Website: walmart
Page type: cross-sells
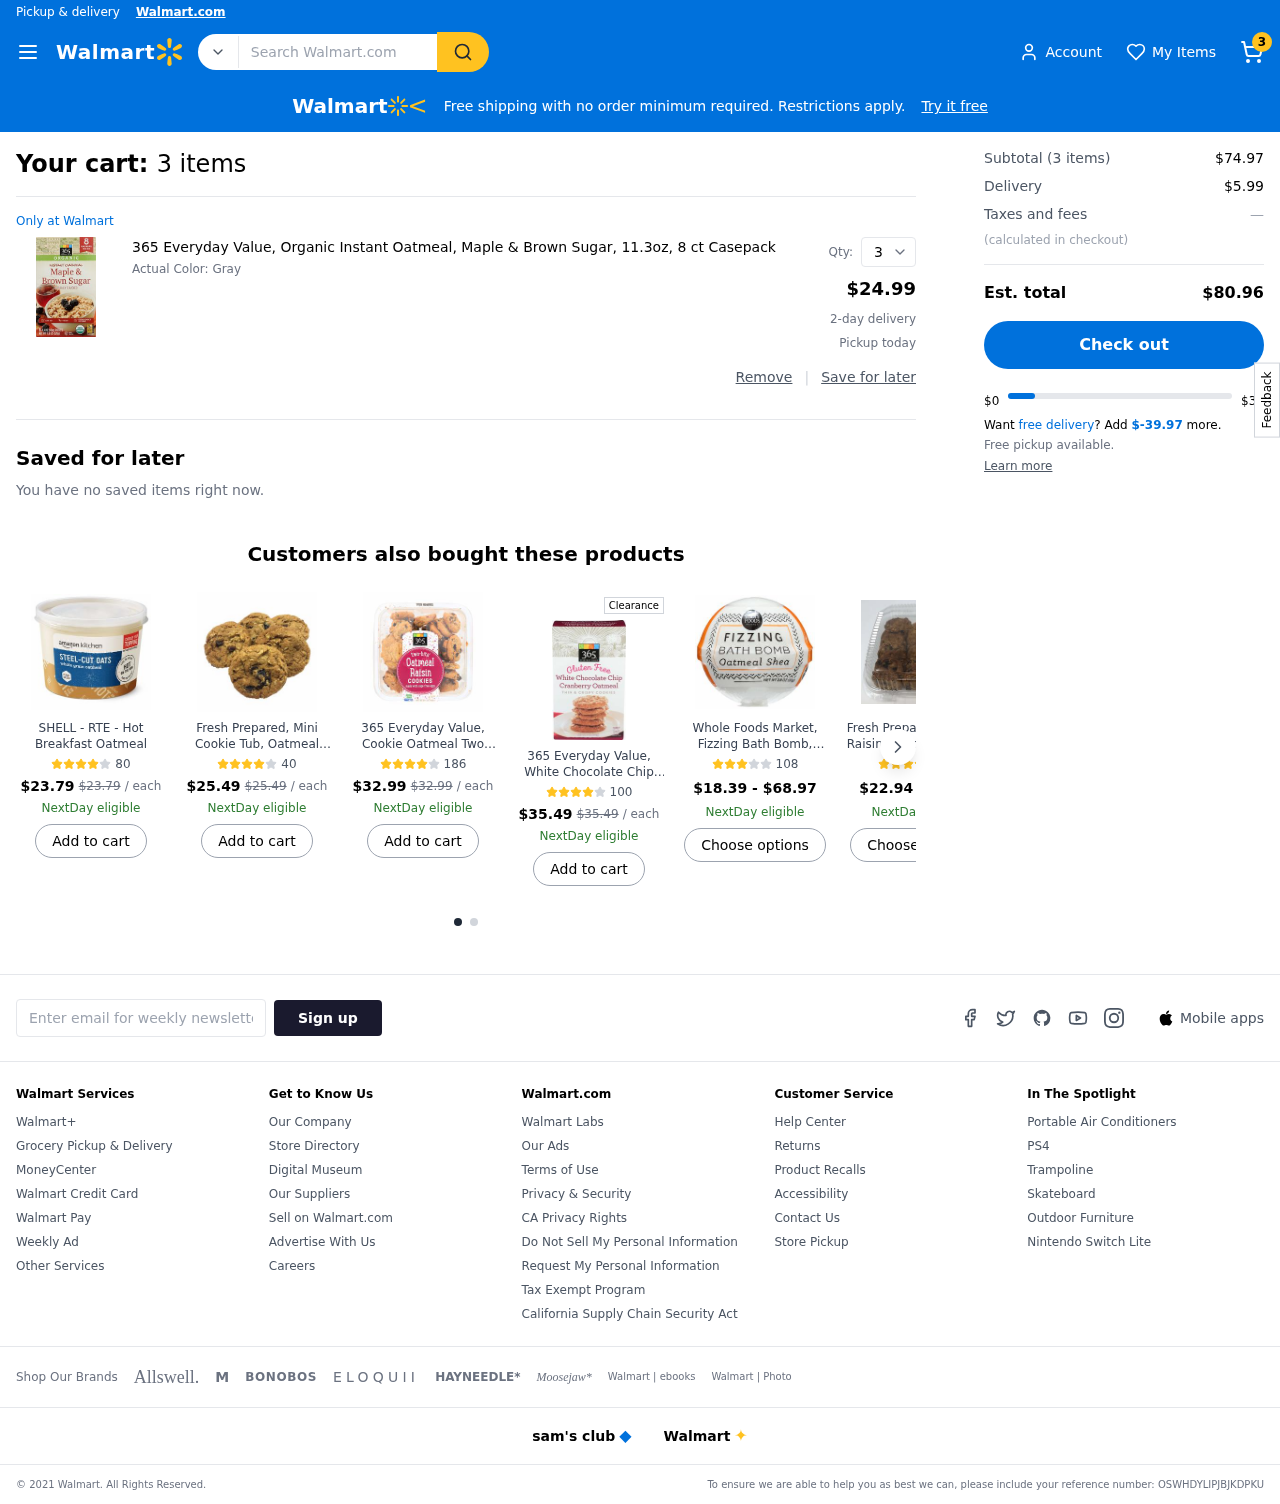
Product elements: key: PRODUCT1_NAME
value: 365 Everyday Value, Organic Instant Oatmeal, Maple & Brown Sugar, 11.3oz, 8 ct Casepack
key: PRODUCT1_PRICE
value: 24.99
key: PRODUCT1_QUANTITY
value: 3
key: PRODUCT6_PRICE
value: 22.99
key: PRODUCT7_PRICE
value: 25.49
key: PRODUCT2_NAME
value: SHELL - RTE - Hot Breakfast Oatmeal
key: PRODUCT2_NUM_RATINGS
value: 80
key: PRODUCT2_PRICE
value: $23.79
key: PRODUCT2_ORIGINAL_PRICE
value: $23.79
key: PRODUCT3_NAME
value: Fresh Prepared, Mini Cookie Tub, Oatmeal Raisin, 11 Oz
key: PRODUCT3_NUM_RATINGS
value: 40
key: PRODUCT3_PRICE
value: $25.49
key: PRODUCT3_ORIGINAL_PRICE
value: $25.49
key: PRODUCT4_NAME
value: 365 Everyday Value, Cookie Oatmeal Two Bite, 10.5 Ounce
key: PRODUCT4_NUM_RATINGS
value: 186
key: PRODUCT4_PRICE
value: $32.99
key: PRODUCT4_ORIGINAL_PRICE
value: $32.99
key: PRODUCT5_NAME
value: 365 Everyday Value, White Chocolate Chip Cranberry Oatmeal, Thin & Crispy Cookies, 7 oz
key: PRODUCT5_NUM_RATINGS
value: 100
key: PRODUCT5_PRICE
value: $35.49
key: PRODUCT5_ORIGINAL_PRICE
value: $35.49
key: PRODUCT6_NAME
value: Whole Foods Market, Fizzing Bath Bomb, Oatmeal Shea, 2.3 oz
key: PRODUCT6_NUM_RATINGS
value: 108
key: PRODUCT7_NAME
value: Fresh Prepared, Oatmeal Raisin Cookie (24 Count)
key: PRODUCT7_NUM_RATINGS
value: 397
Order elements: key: ORDER_NUM_ITEMS
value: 3
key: ORDER_NUM_ITEMS
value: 3 items
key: ORDER_SUBTOTAL
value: $74.97
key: ORDER_SHIPPING_COST
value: $5.99
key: ORDER_TOTAL
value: $80.96
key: ORDER_FREE_DELIVERY_REMAINING
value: $-39.97
Search elements: key: HEADER_SEARCH
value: Search Walmart.com